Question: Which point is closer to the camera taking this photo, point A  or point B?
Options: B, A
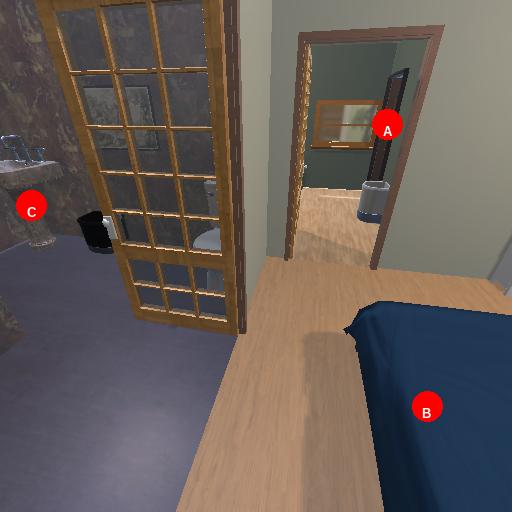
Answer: B